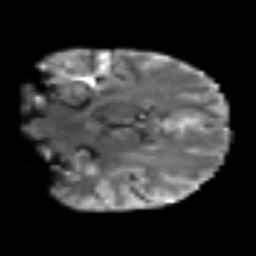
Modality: T2w
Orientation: coronal
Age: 49
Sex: female
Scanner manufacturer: siemens
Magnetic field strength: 3 T
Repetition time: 6.1 s
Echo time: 0.101 s